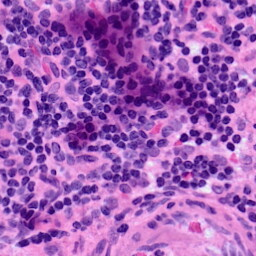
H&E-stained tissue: LymphNode